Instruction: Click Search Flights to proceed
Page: home
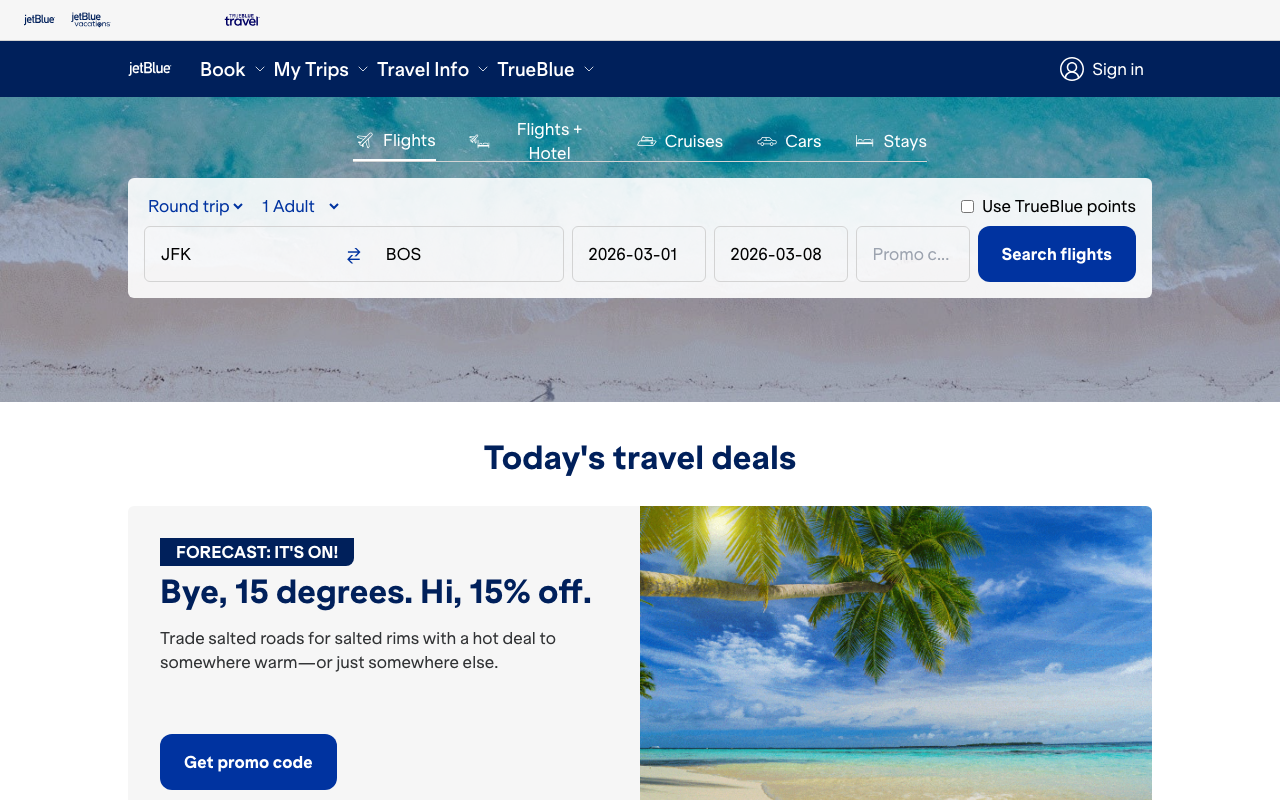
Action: click